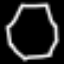
Label: octagon